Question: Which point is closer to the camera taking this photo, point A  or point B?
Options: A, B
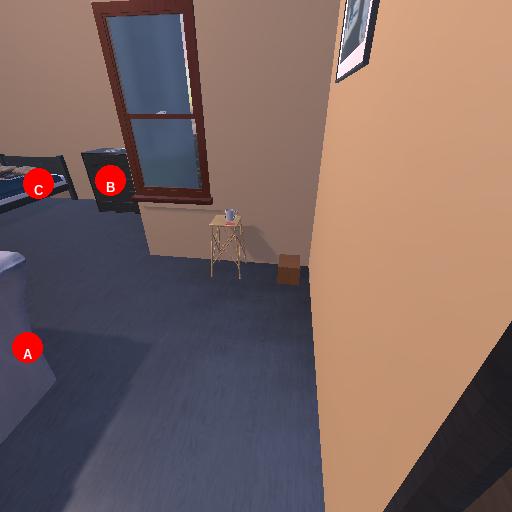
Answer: A